Field crop: maize
Growth stage: 2
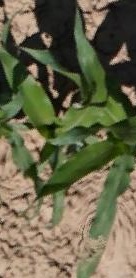
Species: maize